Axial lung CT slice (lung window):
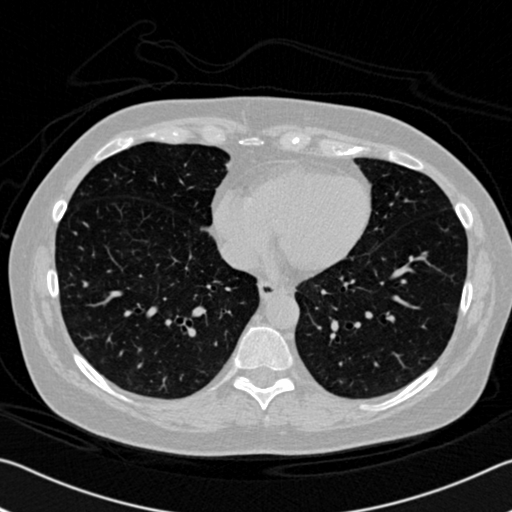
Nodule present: no